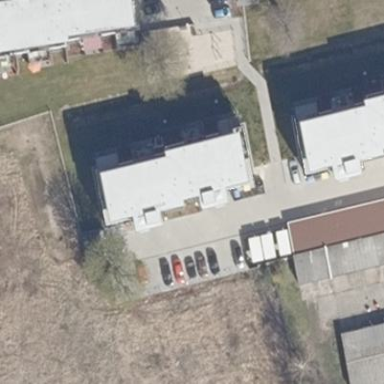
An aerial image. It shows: Residential building.